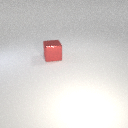
large red metal cube